Current action and preconditions to check: path_clear

Your task: For each precondition in the list above, predict whether it will hold at this action.

Consider the current scene as observed from the mobile robot's camera, and analyze the predicted future states of all dynamic agents (e.g., people, animals, vehicles, or any moving entities) within the NEXT SECOND.

IMPORTANT: Only answer "very likely" if you are absolutely certain—based on strong, clear evidence—that a dynamic agent will violate the precondition in the predicted future state. Do NOT answer "very likely" for unlikely, ambiguous, or low-probability risks.

Ask yourself for each precondition: Is there a high probability, with clear and convincing evidence, that the predicted future states of any dynamic agent will interfere with the predicted future state of the currently executing action within the NEXT SECOND, causing that precondition to fail?

Assess the risk level based on these predictions. Use "likely" or "very likely" if motions create a clear risk of interference.

Use "neutral" or "improbable" if agents are nearby but their predicted paths are clearly diverging or non-conflicting.

Failure Risk Categories: "very improbable", "improbable", "neutral", "likely", "very likely"

Answer Format: Output ONLY the probability_of_failure value from these categories: "very improbable", "improbable", "neutral", "likely", "very likely"

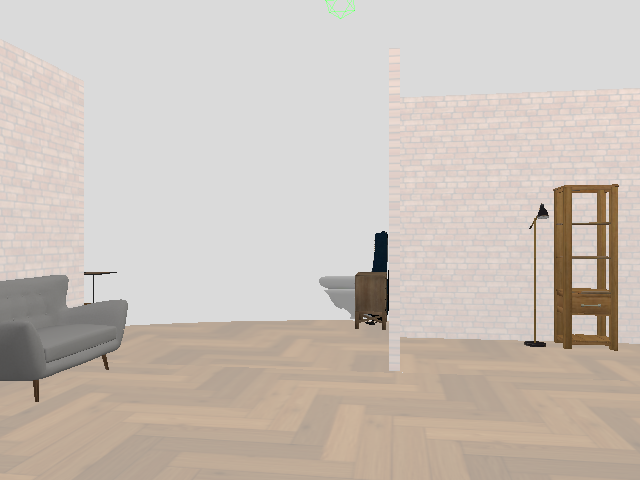

Answer: very improbable